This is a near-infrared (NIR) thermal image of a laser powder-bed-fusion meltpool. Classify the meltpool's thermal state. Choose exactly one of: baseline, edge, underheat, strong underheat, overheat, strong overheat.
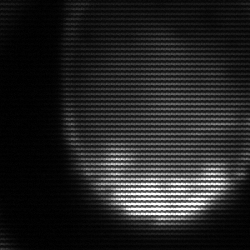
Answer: edge